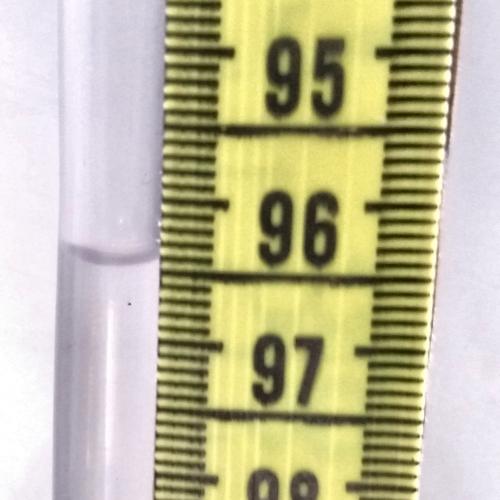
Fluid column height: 96.4 cm